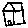
Label: house